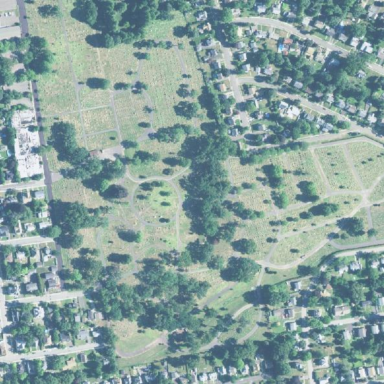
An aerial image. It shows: Cemetery.